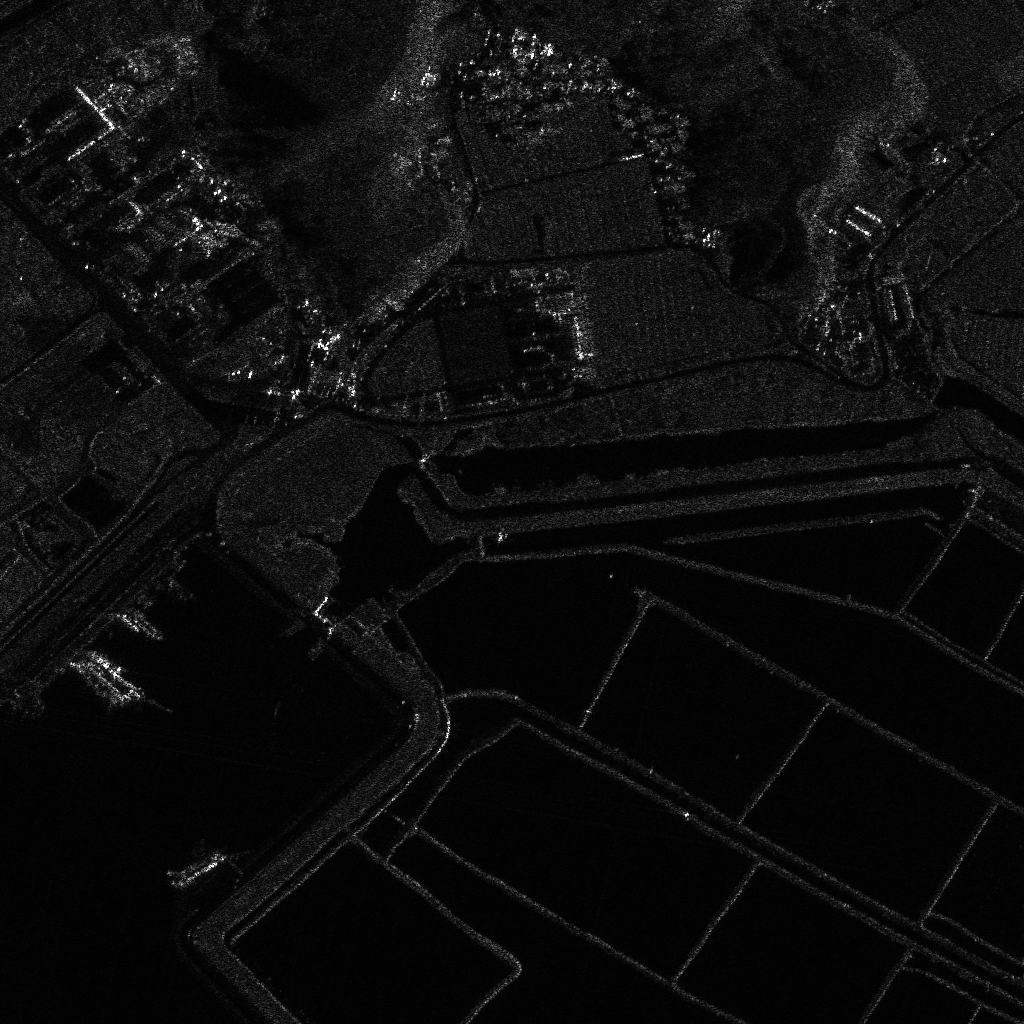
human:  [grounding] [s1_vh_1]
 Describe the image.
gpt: In the satellite image, there is  <ref>1 large fishing </ref> <box>[[18, 80, 20, 88, 64]]</box> located at bottom left,  <ref>3 large fishing </ref> <box>[[7, 64, 14, 66, 39], [6, 65, 13, 67, 39], [11, 60, 16, 62, 38]]</box> located at left.